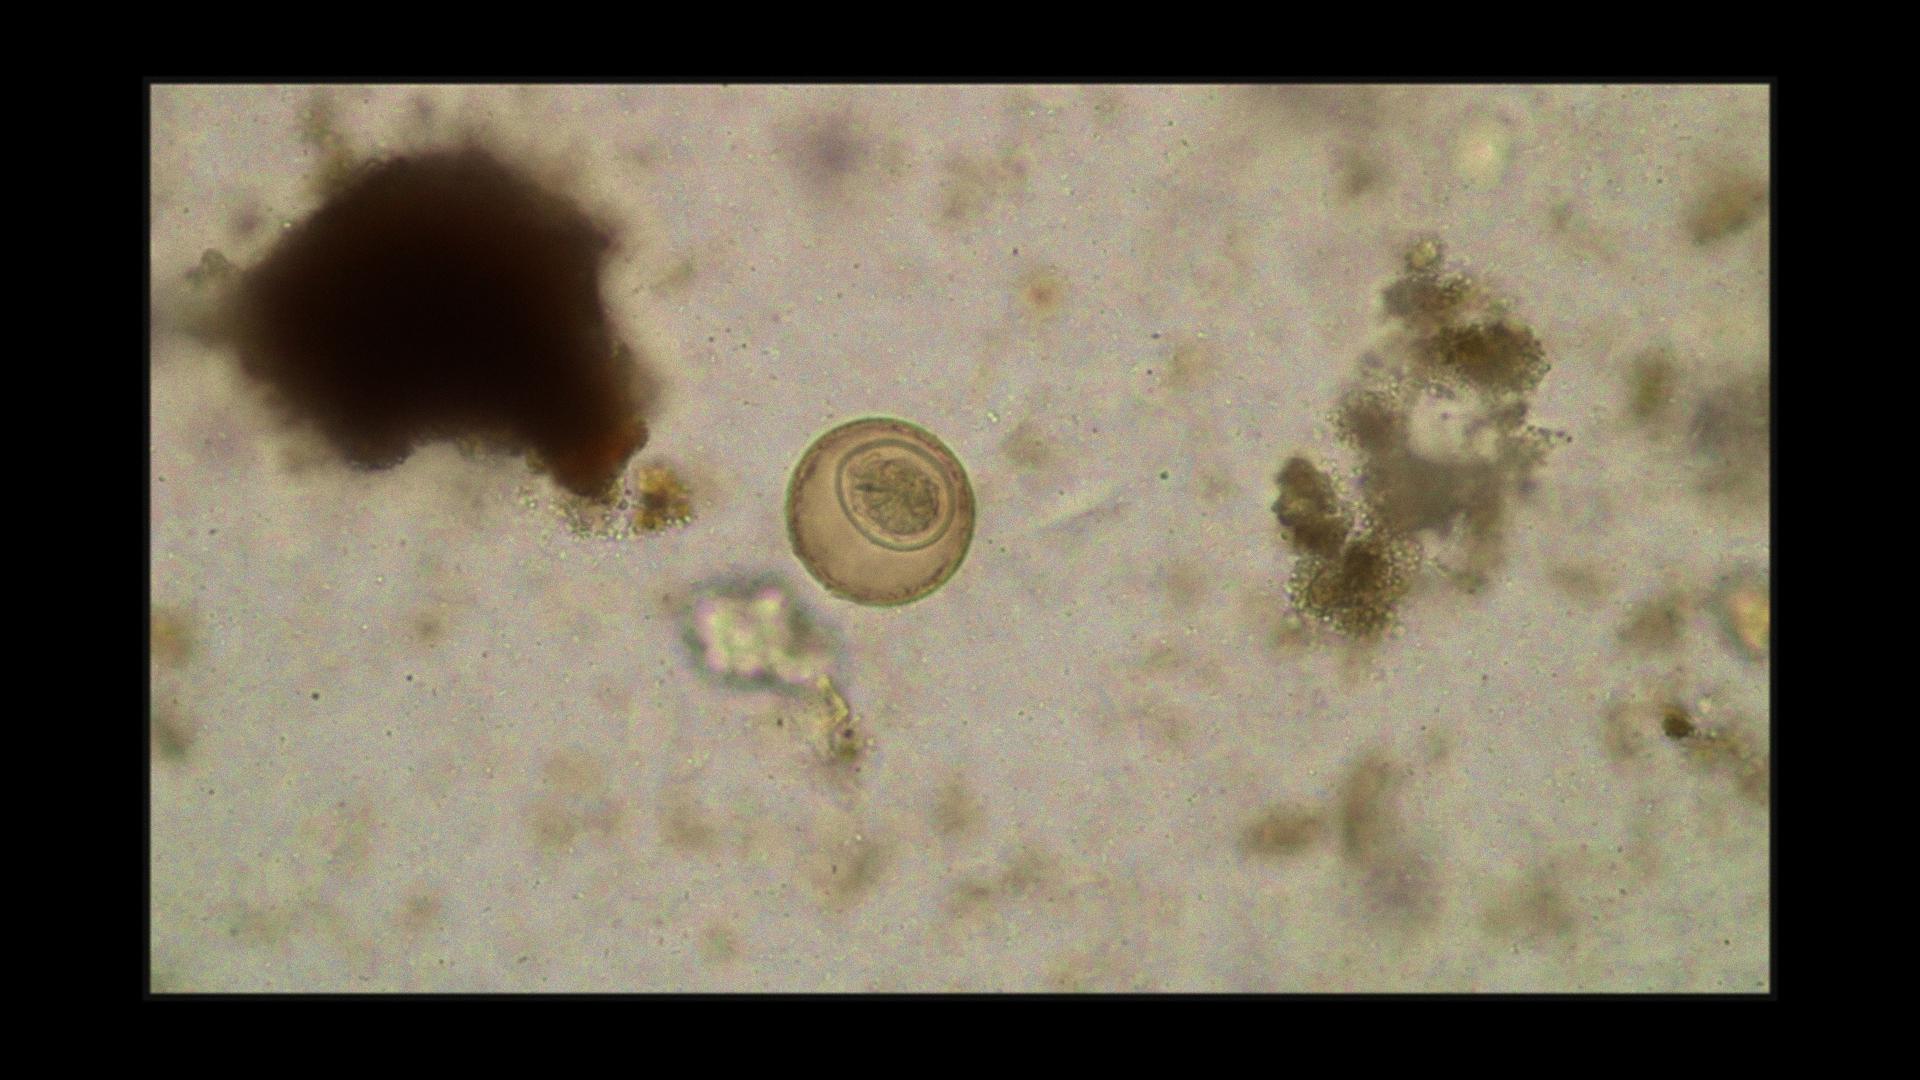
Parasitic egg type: Hymenolepis diminuta